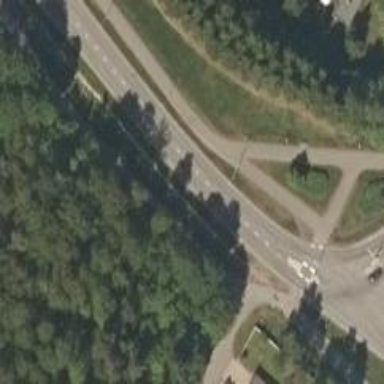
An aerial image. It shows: Asphalt cycleway.